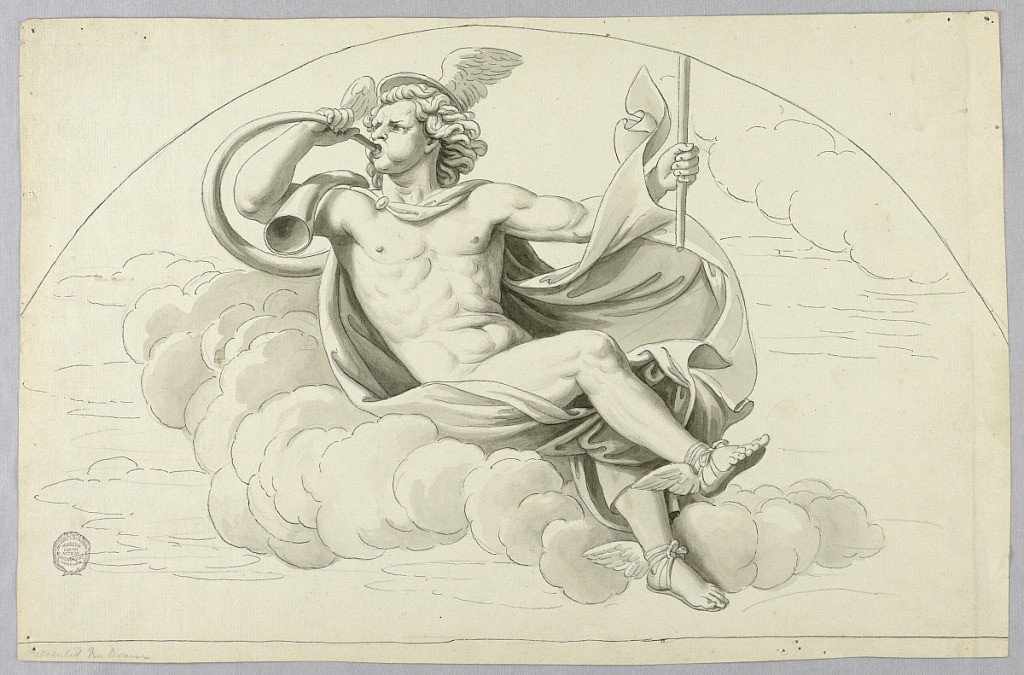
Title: Hermes
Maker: Johann August Nahl The Younger, German, 1752 - 1825
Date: ca. 1781
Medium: Lead pencil, pen and dark ink, brush and black and gray watercolors on paper
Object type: Drawing
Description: Drawing after a fresco devised by Giulio Romano in the Palazzo del Te in Mantua. Hermes sitting in clouds and blowing a horn. The lower and part of the upper framing of the lunette are indicated.